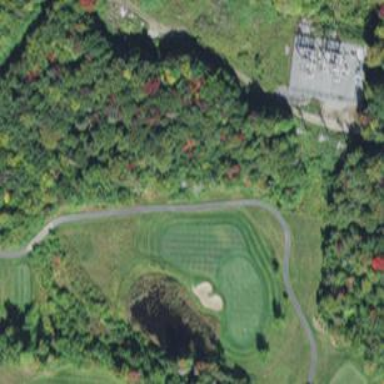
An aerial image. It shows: Golf rough area.